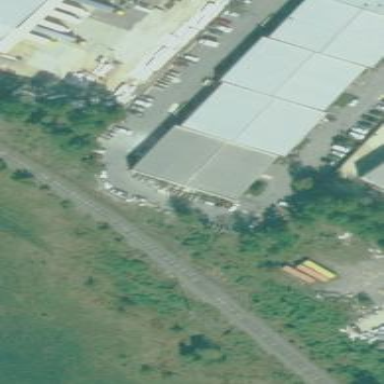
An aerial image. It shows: Commercial building.